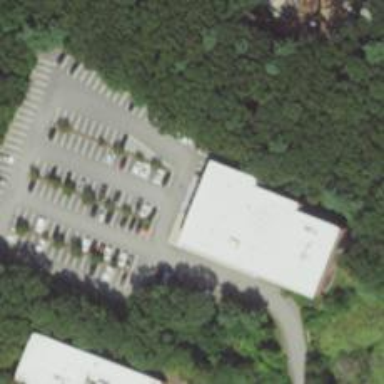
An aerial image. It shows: Parking space.